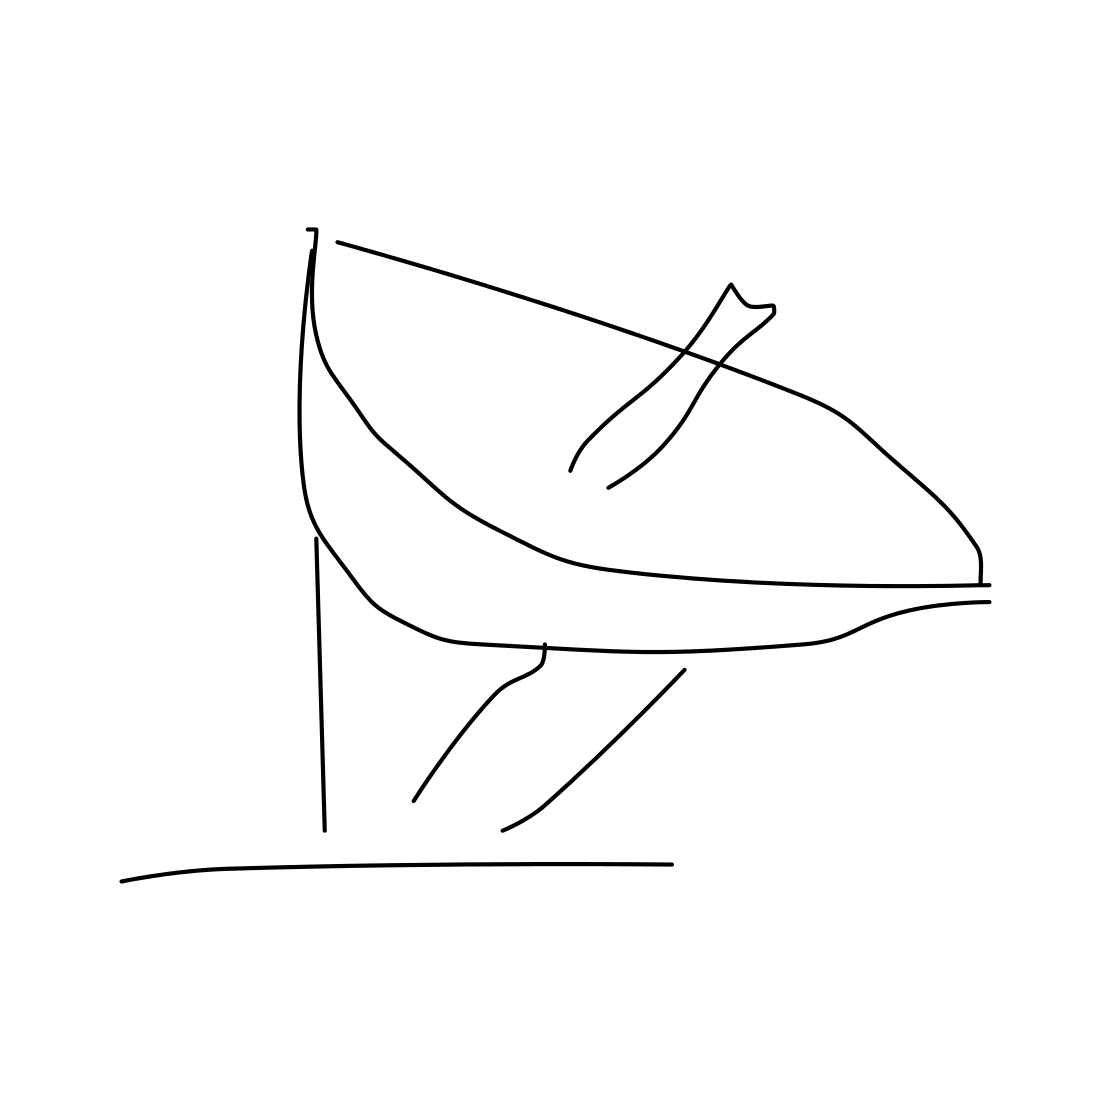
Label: satellite dish